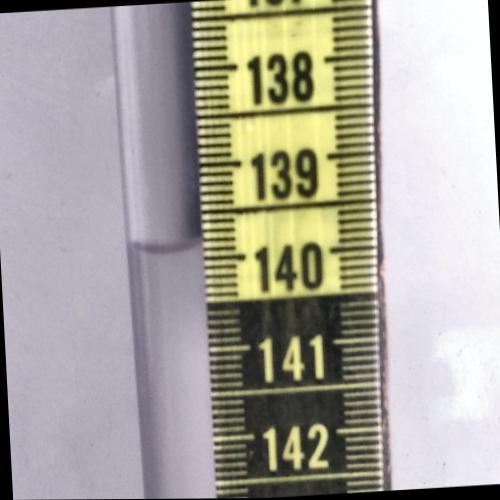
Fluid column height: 139.9 cm